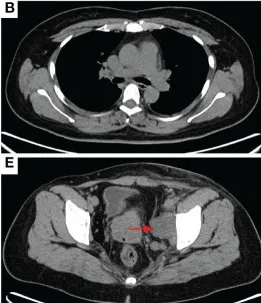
Mediastinal lymph nodes were not significantly enlarged (B).
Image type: radiology (ct)